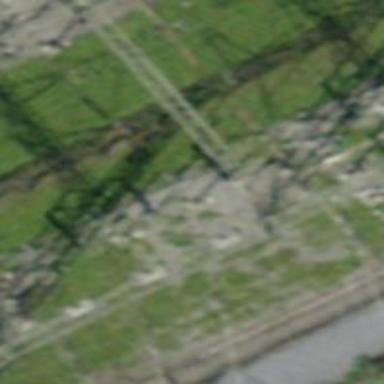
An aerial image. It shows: Insulator used in power systems.